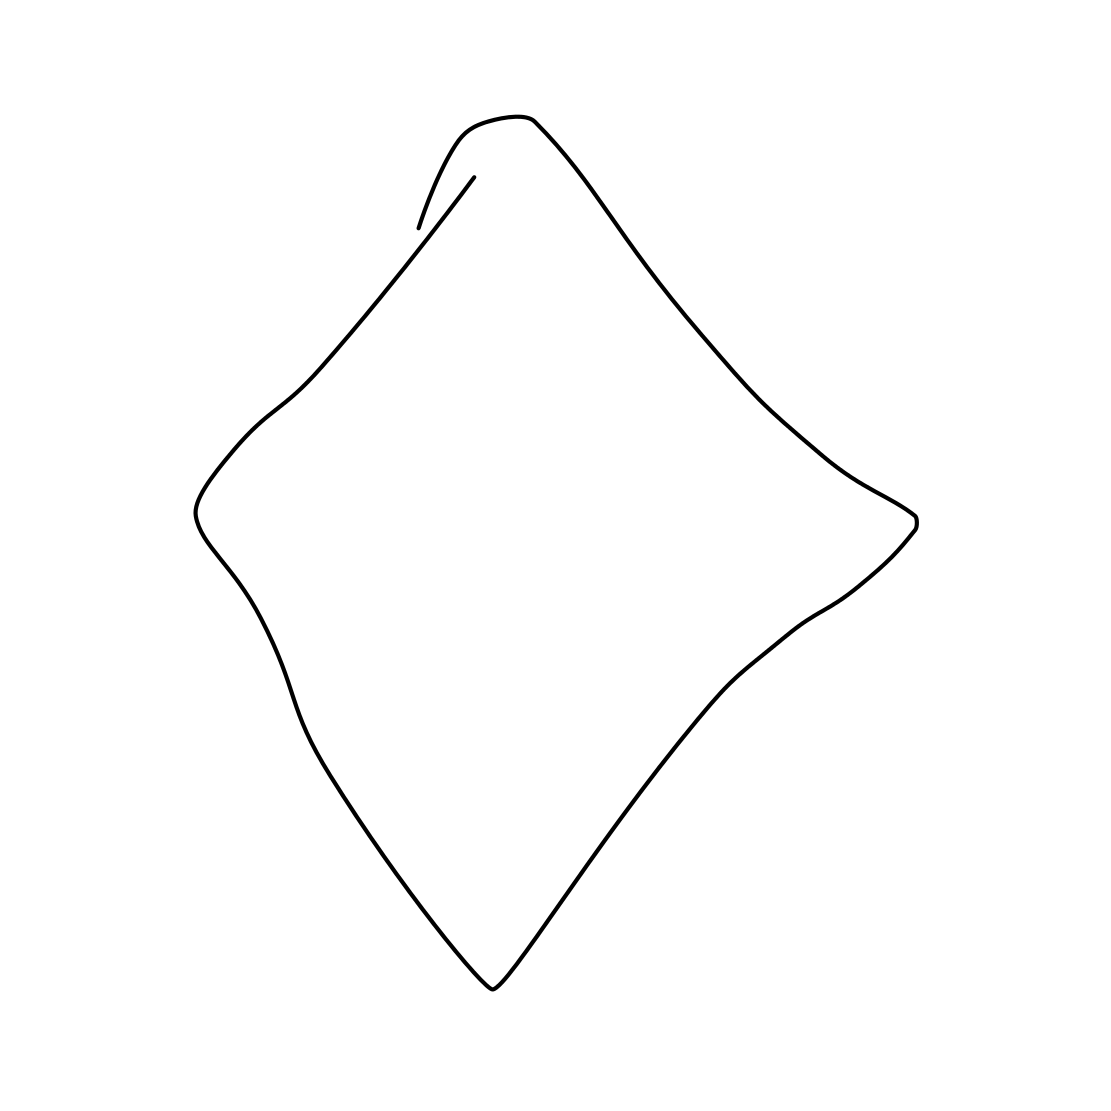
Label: diamond